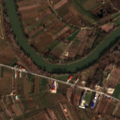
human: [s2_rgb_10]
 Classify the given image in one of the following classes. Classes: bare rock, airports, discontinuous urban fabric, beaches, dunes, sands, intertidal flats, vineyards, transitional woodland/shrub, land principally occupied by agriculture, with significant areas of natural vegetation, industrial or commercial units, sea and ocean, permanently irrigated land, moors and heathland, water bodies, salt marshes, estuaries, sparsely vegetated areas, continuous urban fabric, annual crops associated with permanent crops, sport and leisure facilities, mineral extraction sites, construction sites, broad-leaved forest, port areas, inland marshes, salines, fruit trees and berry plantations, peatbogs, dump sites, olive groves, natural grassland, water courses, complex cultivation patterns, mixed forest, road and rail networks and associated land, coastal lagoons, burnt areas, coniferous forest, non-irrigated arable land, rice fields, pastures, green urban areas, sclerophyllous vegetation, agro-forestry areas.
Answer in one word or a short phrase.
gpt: discontinuous urban fabric, non-irrigated arable land, complex cultivation patterns, land principally occupied by agriculture, with significant areas of natural vegetation, broad-leaved forest, water courses